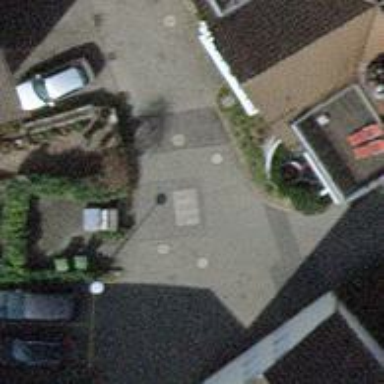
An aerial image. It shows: Living street.